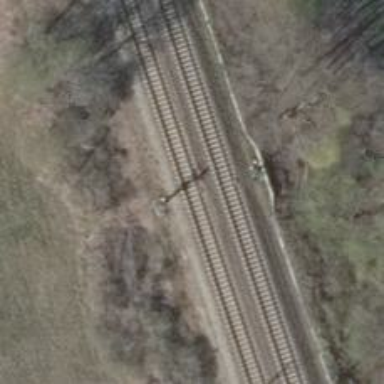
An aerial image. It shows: Signal light at railway crossing.